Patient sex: M
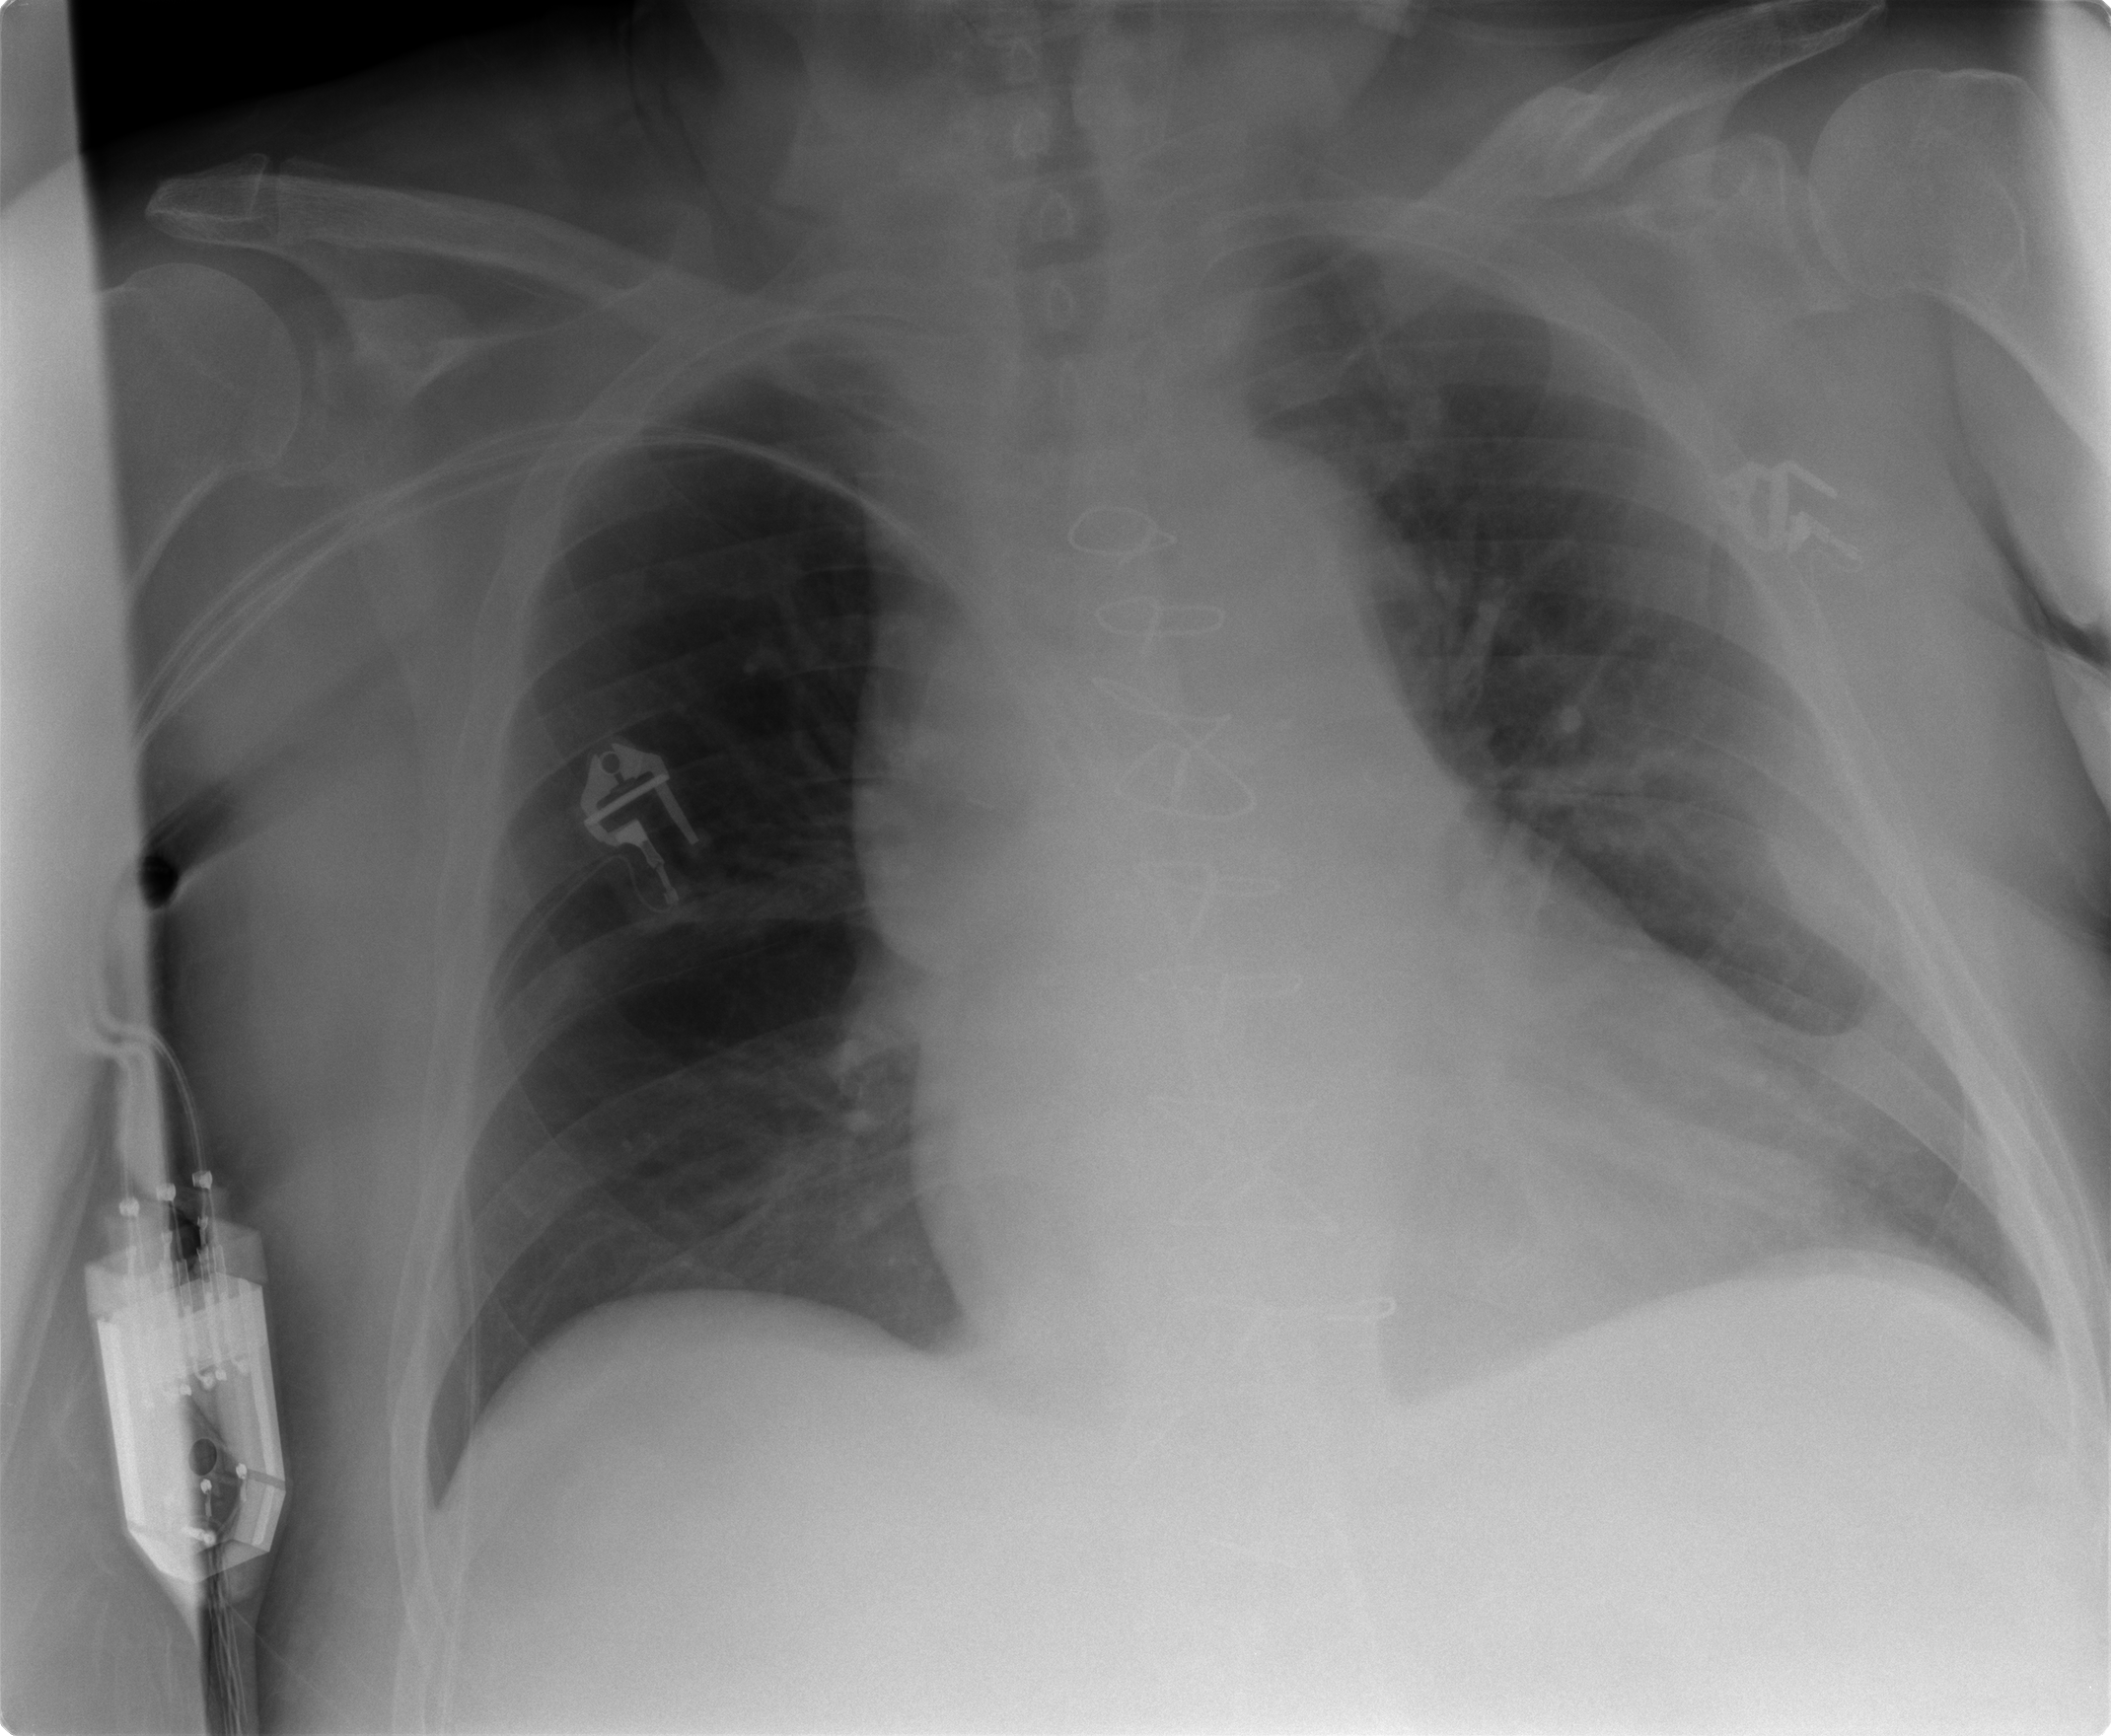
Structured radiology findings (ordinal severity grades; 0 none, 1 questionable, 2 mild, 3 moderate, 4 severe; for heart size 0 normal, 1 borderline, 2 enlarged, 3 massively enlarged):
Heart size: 1
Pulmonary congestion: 0
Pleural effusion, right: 0
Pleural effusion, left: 1
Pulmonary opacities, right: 0
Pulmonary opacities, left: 0
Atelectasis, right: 0
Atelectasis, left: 1